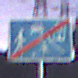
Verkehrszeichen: EndeVerkehrsberuhigterBereich
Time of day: Night
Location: Outdoor (Suburban)
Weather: PartlyCloudy
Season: NotSpecified
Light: Artificial